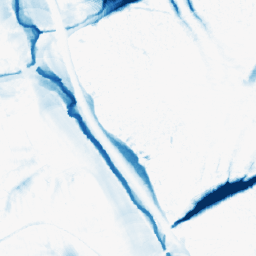
Category: morphological
Decomposition family: morphological_ellipse
Decomposition parameters: operation: closing
width: 30
height: 50
Upsampling method: nearest
Upsampling parameters: scale: 2
Upsampling scale: 2